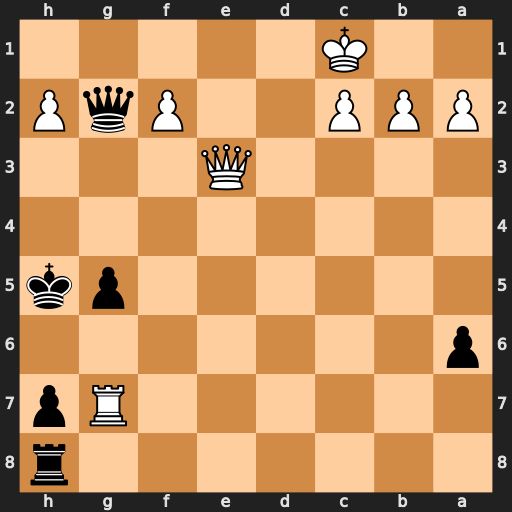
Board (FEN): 7r/6Rp/p7/6pk/8/4Q3/PPP2PqP/2K5
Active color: b
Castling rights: -
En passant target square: -
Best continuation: Qh1+ Kd2 Rd8+ Qd3 Rxd3+